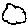
Label: cloud